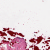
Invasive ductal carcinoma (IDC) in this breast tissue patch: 0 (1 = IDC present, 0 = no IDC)